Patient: sex F, age 74
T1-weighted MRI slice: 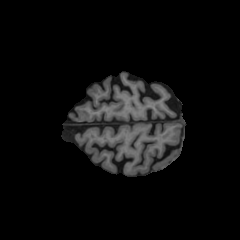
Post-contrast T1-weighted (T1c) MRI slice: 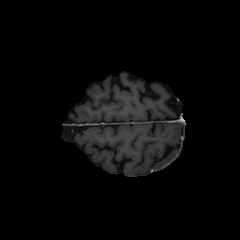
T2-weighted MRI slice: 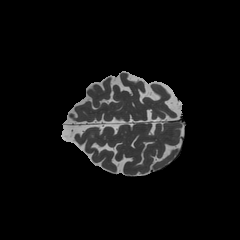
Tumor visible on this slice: no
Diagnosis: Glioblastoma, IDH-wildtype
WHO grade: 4